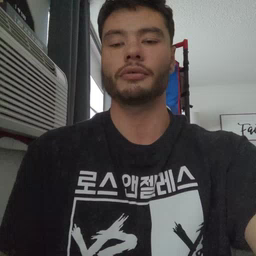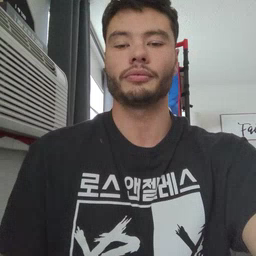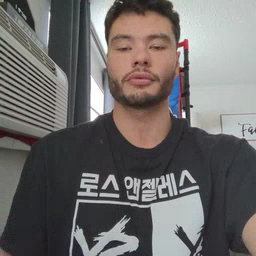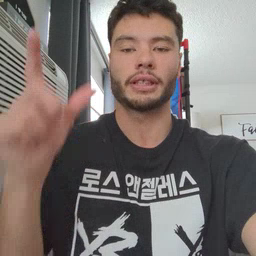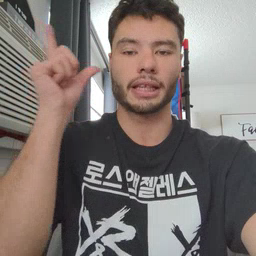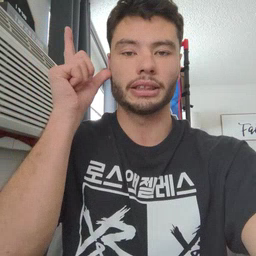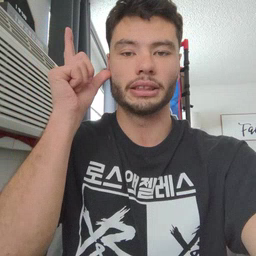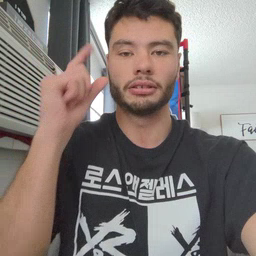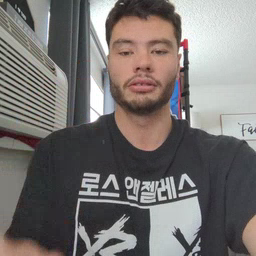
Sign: listen